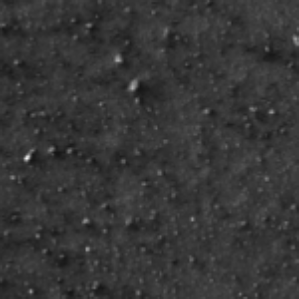
Label: frost